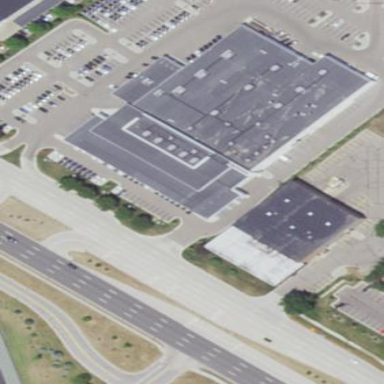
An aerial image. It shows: Car shop building.